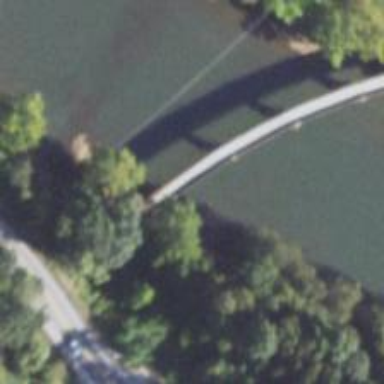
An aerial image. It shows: Pier supporting bridge.